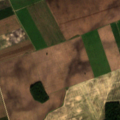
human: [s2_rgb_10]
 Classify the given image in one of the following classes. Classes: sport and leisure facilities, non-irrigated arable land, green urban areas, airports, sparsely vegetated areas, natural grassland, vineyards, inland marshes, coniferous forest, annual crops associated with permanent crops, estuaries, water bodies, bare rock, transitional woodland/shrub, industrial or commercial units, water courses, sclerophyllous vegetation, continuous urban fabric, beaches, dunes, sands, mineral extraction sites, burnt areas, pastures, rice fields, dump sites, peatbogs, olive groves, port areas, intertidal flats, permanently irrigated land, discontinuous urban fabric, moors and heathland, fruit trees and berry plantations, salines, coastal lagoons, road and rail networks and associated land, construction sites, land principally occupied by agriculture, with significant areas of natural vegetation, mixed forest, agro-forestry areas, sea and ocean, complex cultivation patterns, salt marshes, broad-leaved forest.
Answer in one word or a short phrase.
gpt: non-irrigated arable land, mixed forest